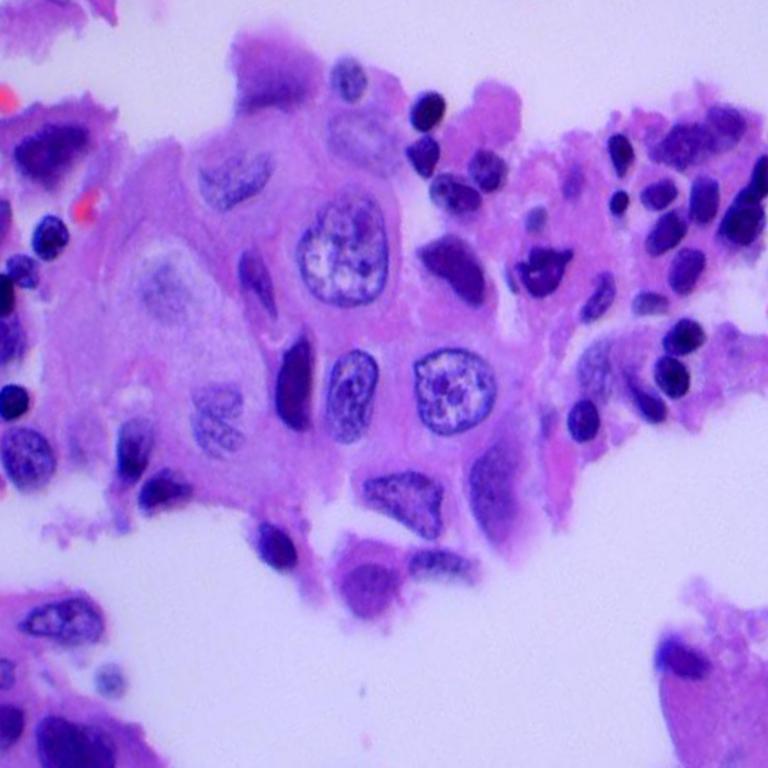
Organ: lung
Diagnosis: adenocarcinomas